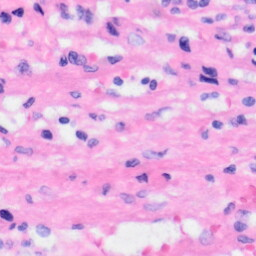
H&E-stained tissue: Liver